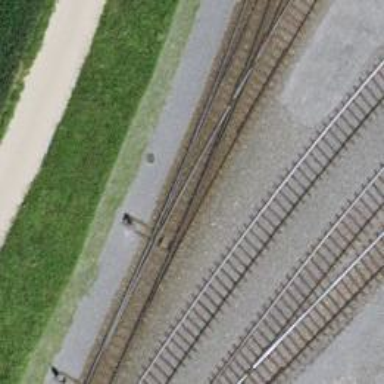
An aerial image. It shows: Railway switch.